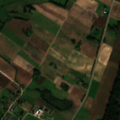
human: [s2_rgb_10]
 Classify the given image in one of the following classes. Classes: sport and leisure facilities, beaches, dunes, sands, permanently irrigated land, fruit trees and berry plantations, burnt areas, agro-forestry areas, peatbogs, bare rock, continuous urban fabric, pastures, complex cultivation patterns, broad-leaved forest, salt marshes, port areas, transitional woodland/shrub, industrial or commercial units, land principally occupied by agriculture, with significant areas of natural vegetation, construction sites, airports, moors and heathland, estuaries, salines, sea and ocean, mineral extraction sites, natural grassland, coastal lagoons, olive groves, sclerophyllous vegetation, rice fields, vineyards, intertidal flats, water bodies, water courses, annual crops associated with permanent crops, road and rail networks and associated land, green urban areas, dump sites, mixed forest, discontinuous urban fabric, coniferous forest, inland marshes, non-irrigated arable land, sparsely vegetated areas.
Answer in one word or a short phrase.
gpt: discontinuous urban fabric, non-irrigated arable land, pastures, complex cultivation patterns, mixed forest